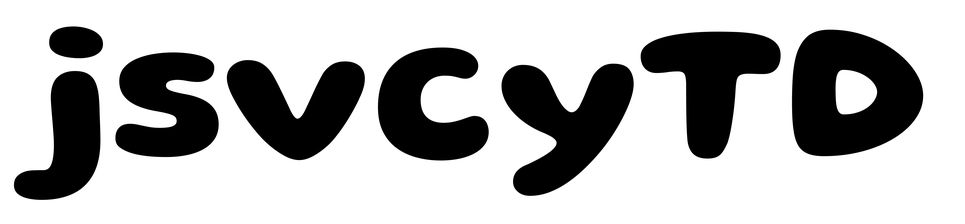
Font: Gluten_Bold